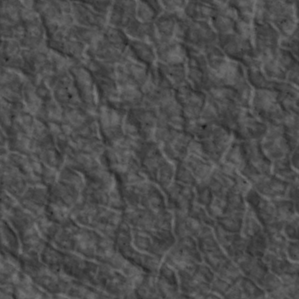
Label: non_frost